Question: In Matlab 2011a I am plotting a line, and I use the parameter '("LineSmoothing", 1)' to make the line look prettier, but it causes the Y and X axis to disappear.

Does someone know what is causing this, and more importantly, how it can be fixed?
I tried the 'opengl('OpenGLLineSmoothingBug',1)' but it didn't change anything.
Thanks in advance!
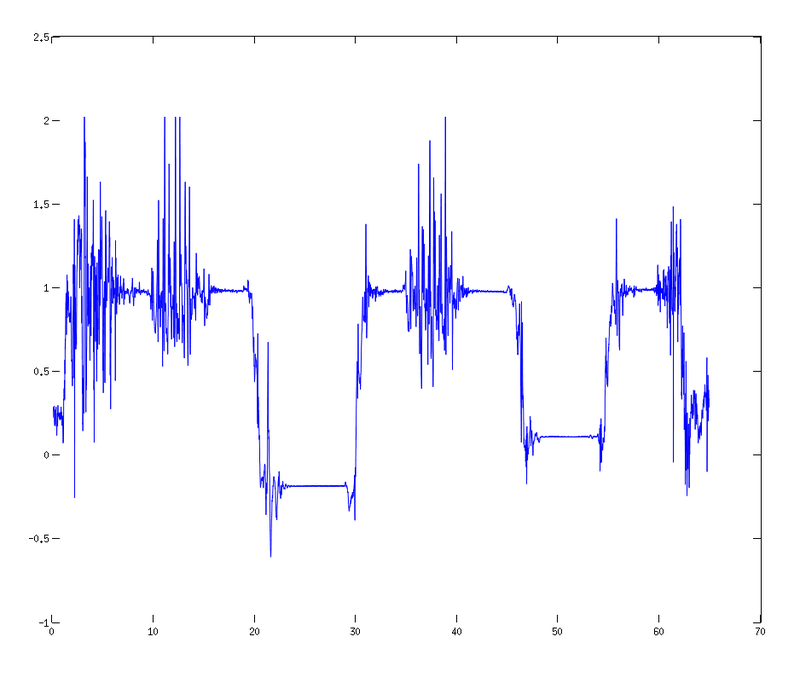
Answer: The undocumented <URL>.
Example: (tested on R2012a in WinXP)
'''
plot(1:10,'o-'), box on
set(gcf, 'Renderer','opengl')
'''

note how the top and right borders of the box disappear once you execute the second line.
There are some <URL>.